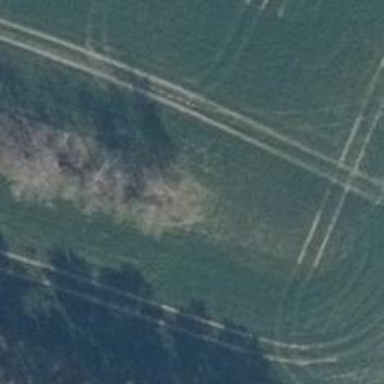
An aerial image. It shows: Row of trees in natural setting.